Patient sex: M
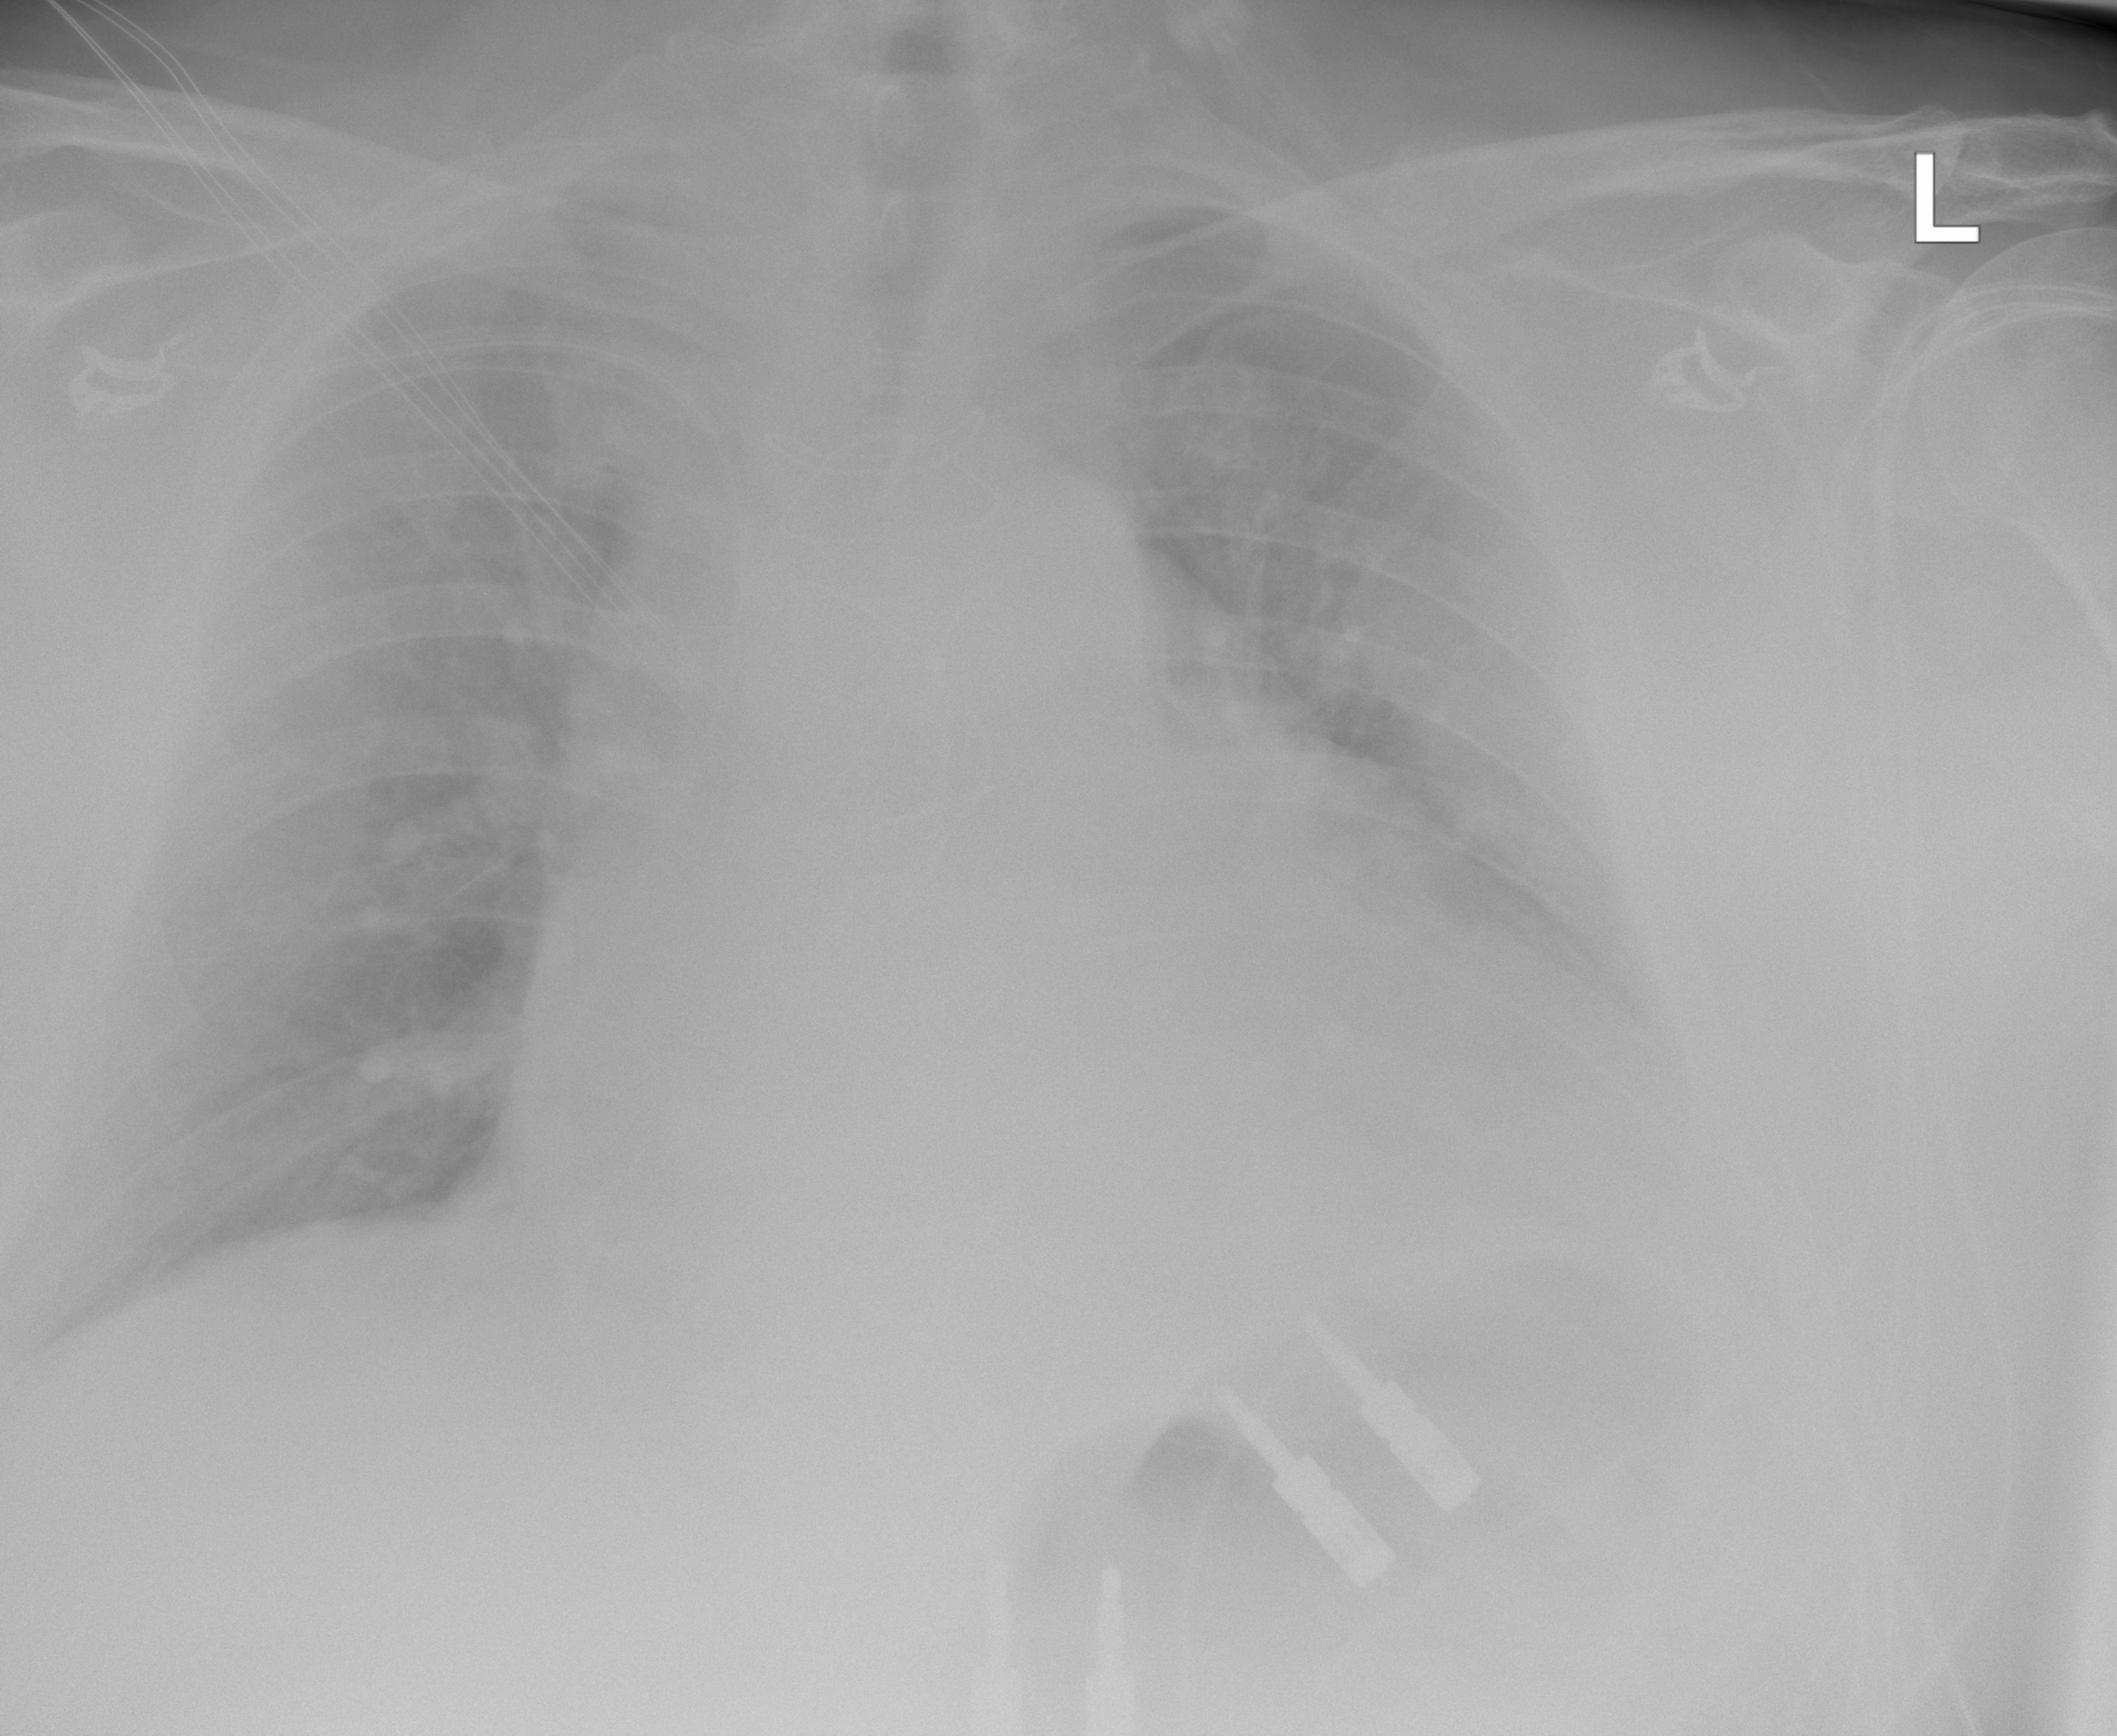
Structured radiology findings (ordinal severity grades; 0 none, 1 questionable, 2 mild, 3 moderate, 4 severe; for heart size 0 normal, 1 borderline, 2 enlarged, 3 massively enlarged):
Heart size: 2
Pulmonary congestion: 2
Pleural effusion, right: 0
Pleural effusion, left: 0
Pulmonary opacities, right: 0
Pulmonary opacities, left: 0
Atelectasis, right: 0
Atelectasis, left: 0